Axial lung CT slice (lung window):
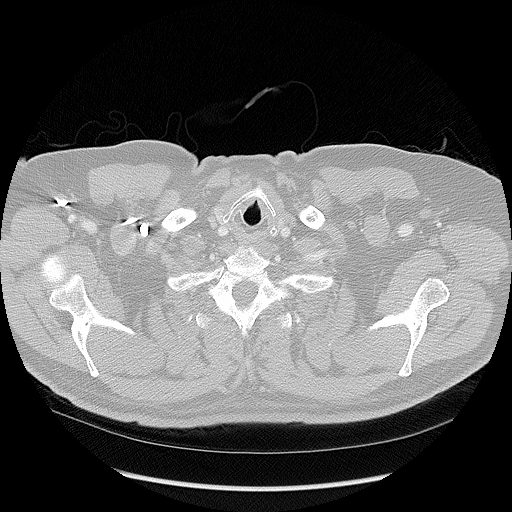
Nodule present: no